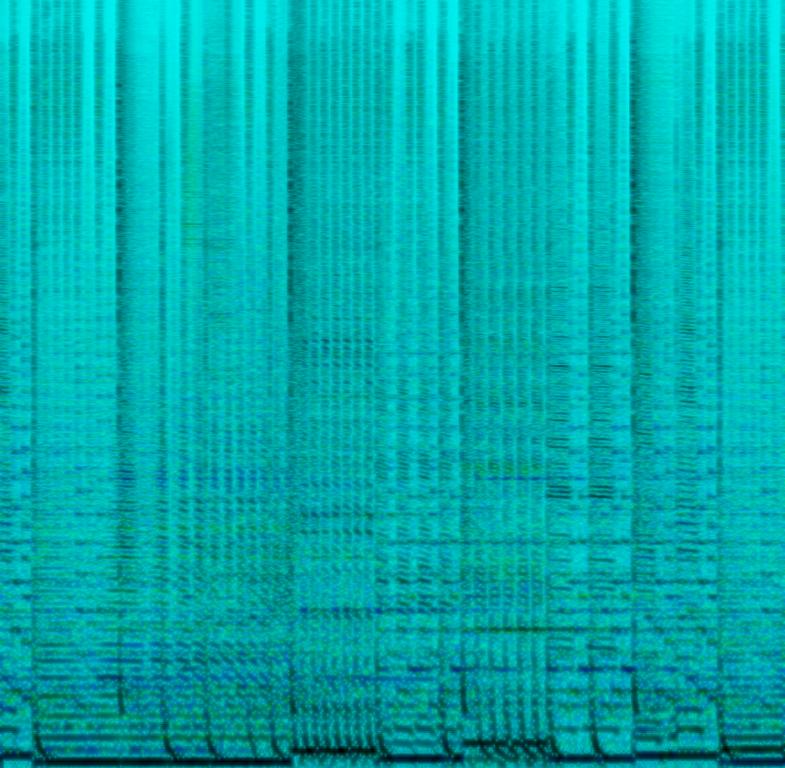
This is a dubstep clip, with a high energy synth melody. The bass and percussion patterns are complex, with a kick drum that follows the cadence and timing of the fuzzy bass. The track is an electronic music track which can be heard in niche bars and clubs around the world.